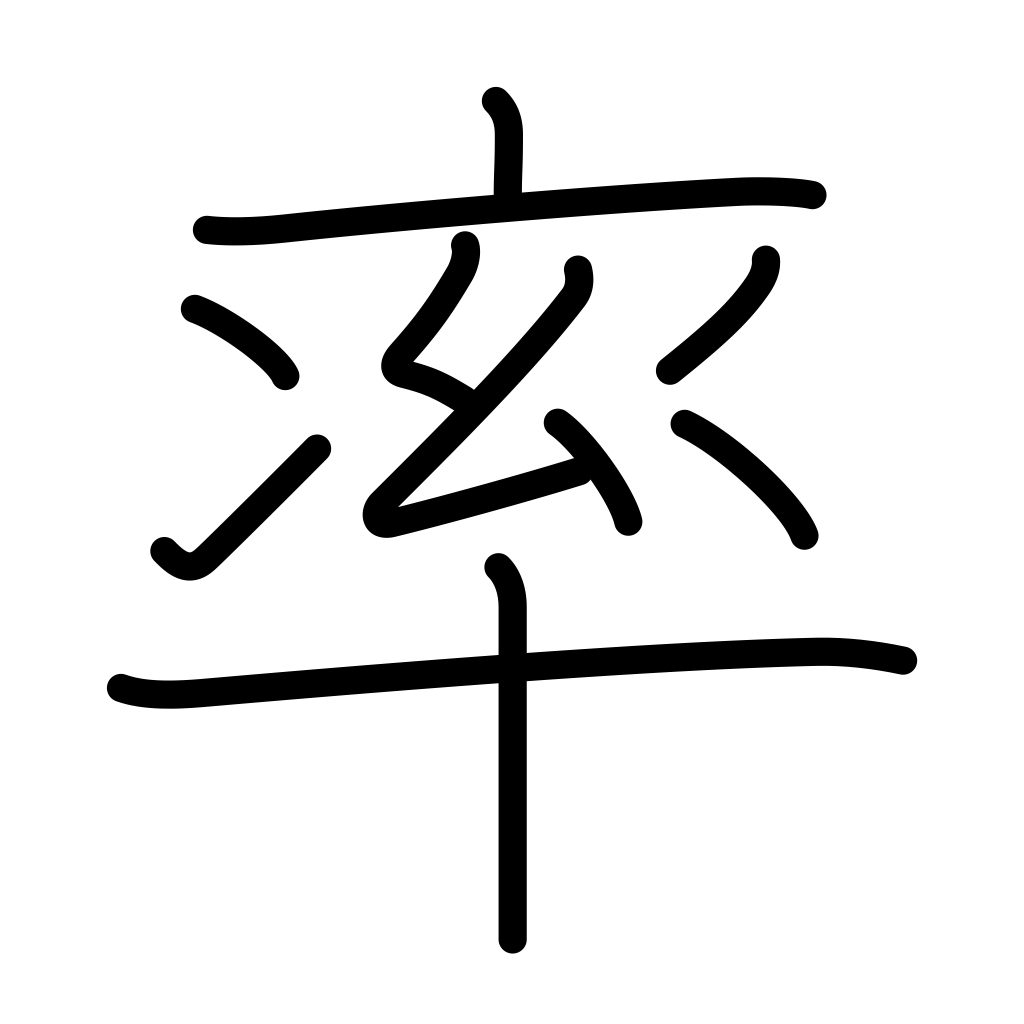
Meaning: ratio, rate, proportion, %, factor, lead, spearhead, command